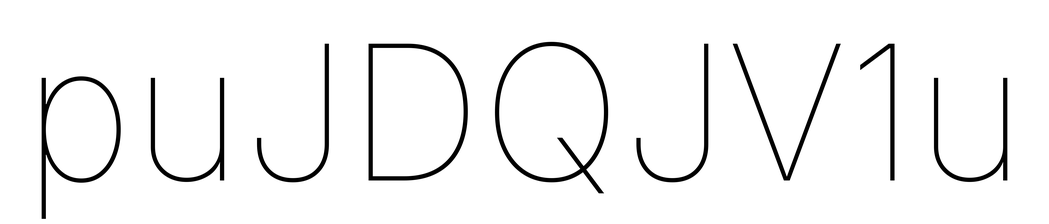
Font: Inter_Thin